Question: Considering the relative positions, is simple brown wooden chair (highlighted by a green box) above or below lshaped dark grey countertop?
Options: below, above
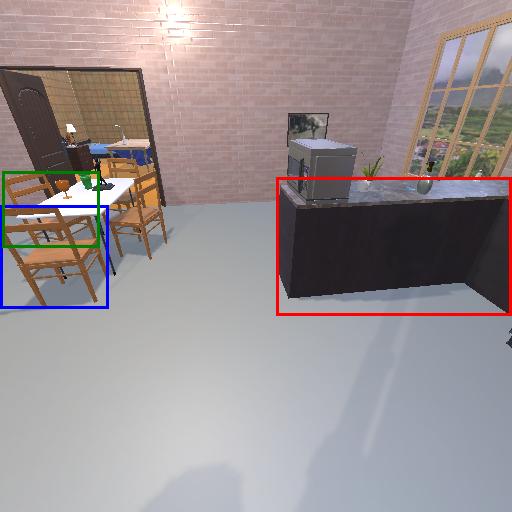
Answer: below